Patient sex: F
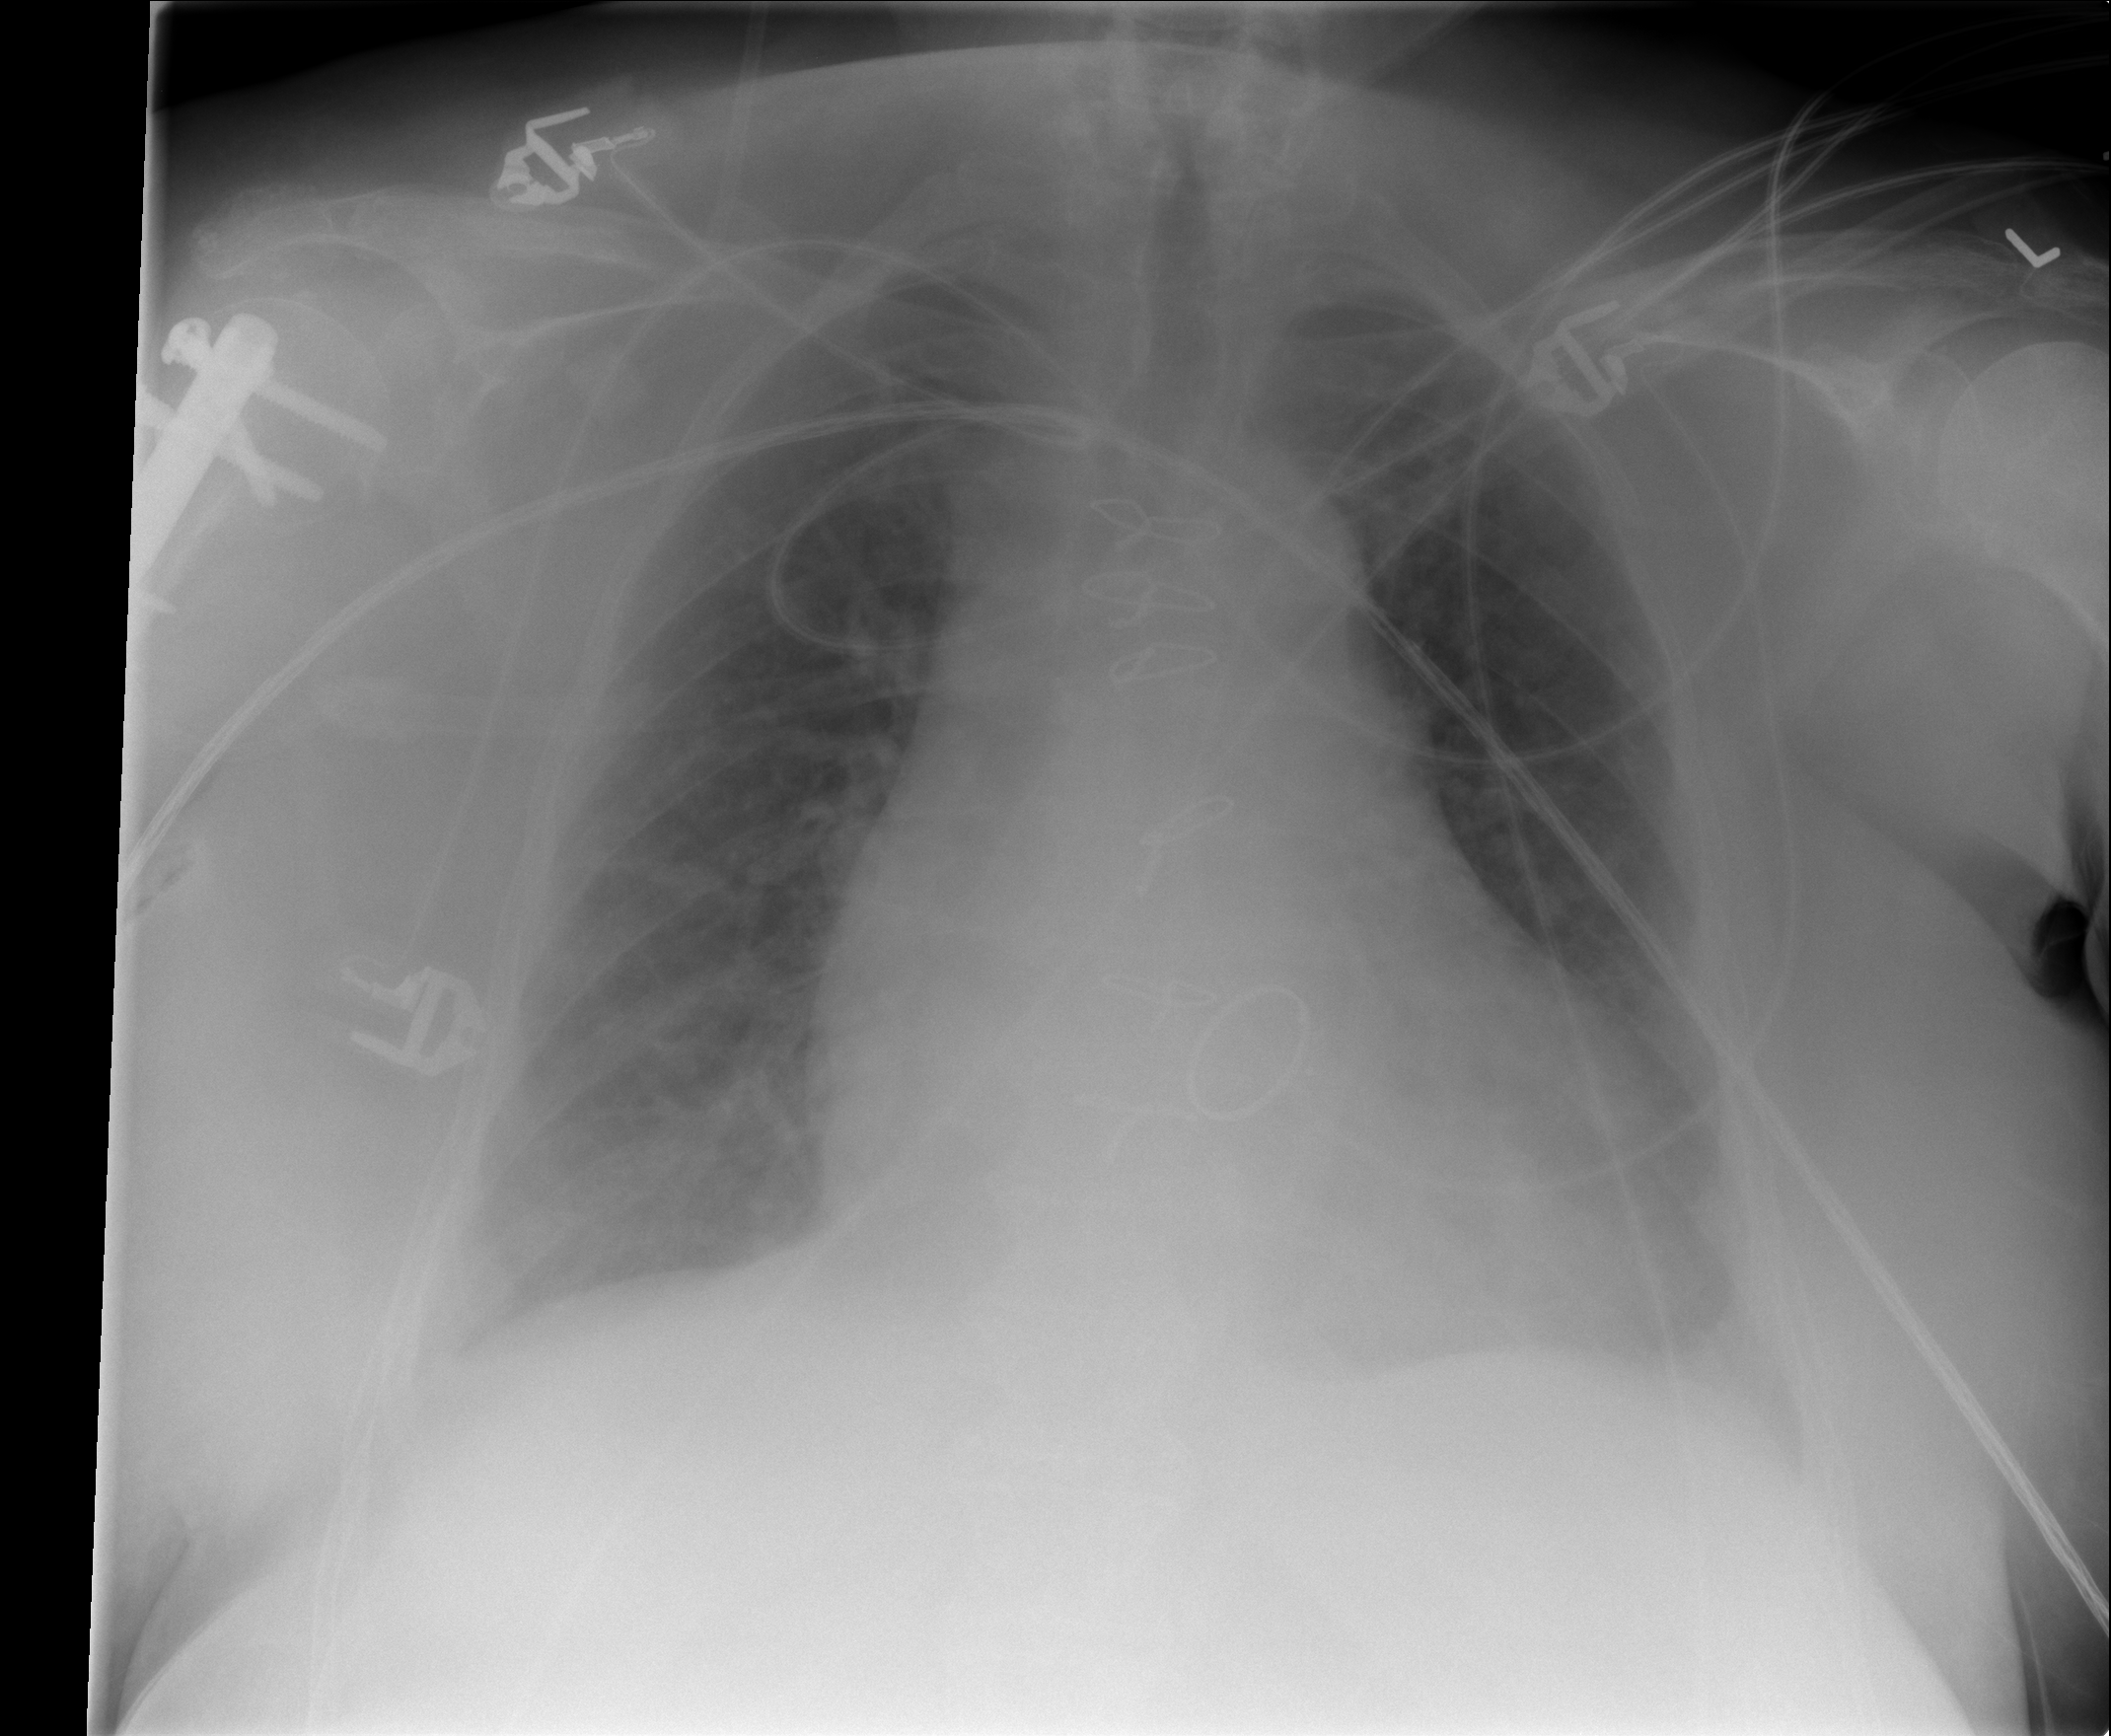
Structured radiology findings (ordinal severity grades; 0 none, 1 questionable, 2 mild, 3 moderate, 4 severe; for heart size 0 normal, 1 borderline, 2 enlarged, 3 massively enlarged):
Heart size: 2
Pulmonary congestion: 2
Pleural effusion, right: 2
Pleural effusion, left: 2
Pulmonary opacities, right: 2
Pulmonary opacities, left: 2
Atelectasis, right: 2
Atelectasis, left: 2